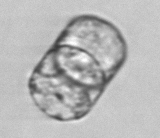
Label: Lauderia_annulata